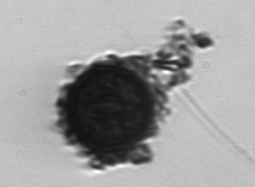
Label: Thalassiosira_TAG_external_detritus